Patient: sex F, age 58
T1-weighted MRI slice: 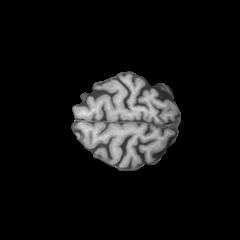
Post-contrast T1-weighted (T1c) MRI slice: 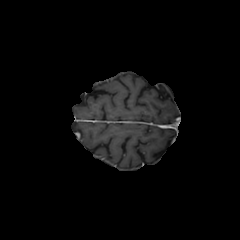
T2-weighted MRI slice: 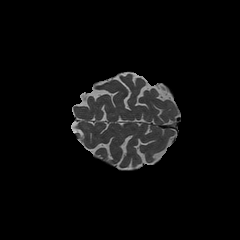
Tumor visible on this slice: no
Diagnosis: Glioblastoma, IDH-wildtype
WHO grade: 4